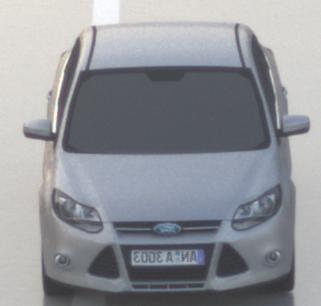
Make: Ford
Model: Focus 1.6 Ti-VCT
Detailed model: Focus (III)
Model produced from: 2011/09
Model produced until: 2014/09
Doors: 5
Color: white
Road condition: wet road
Daytime: sunrise or sunset
Contrast: low contrast